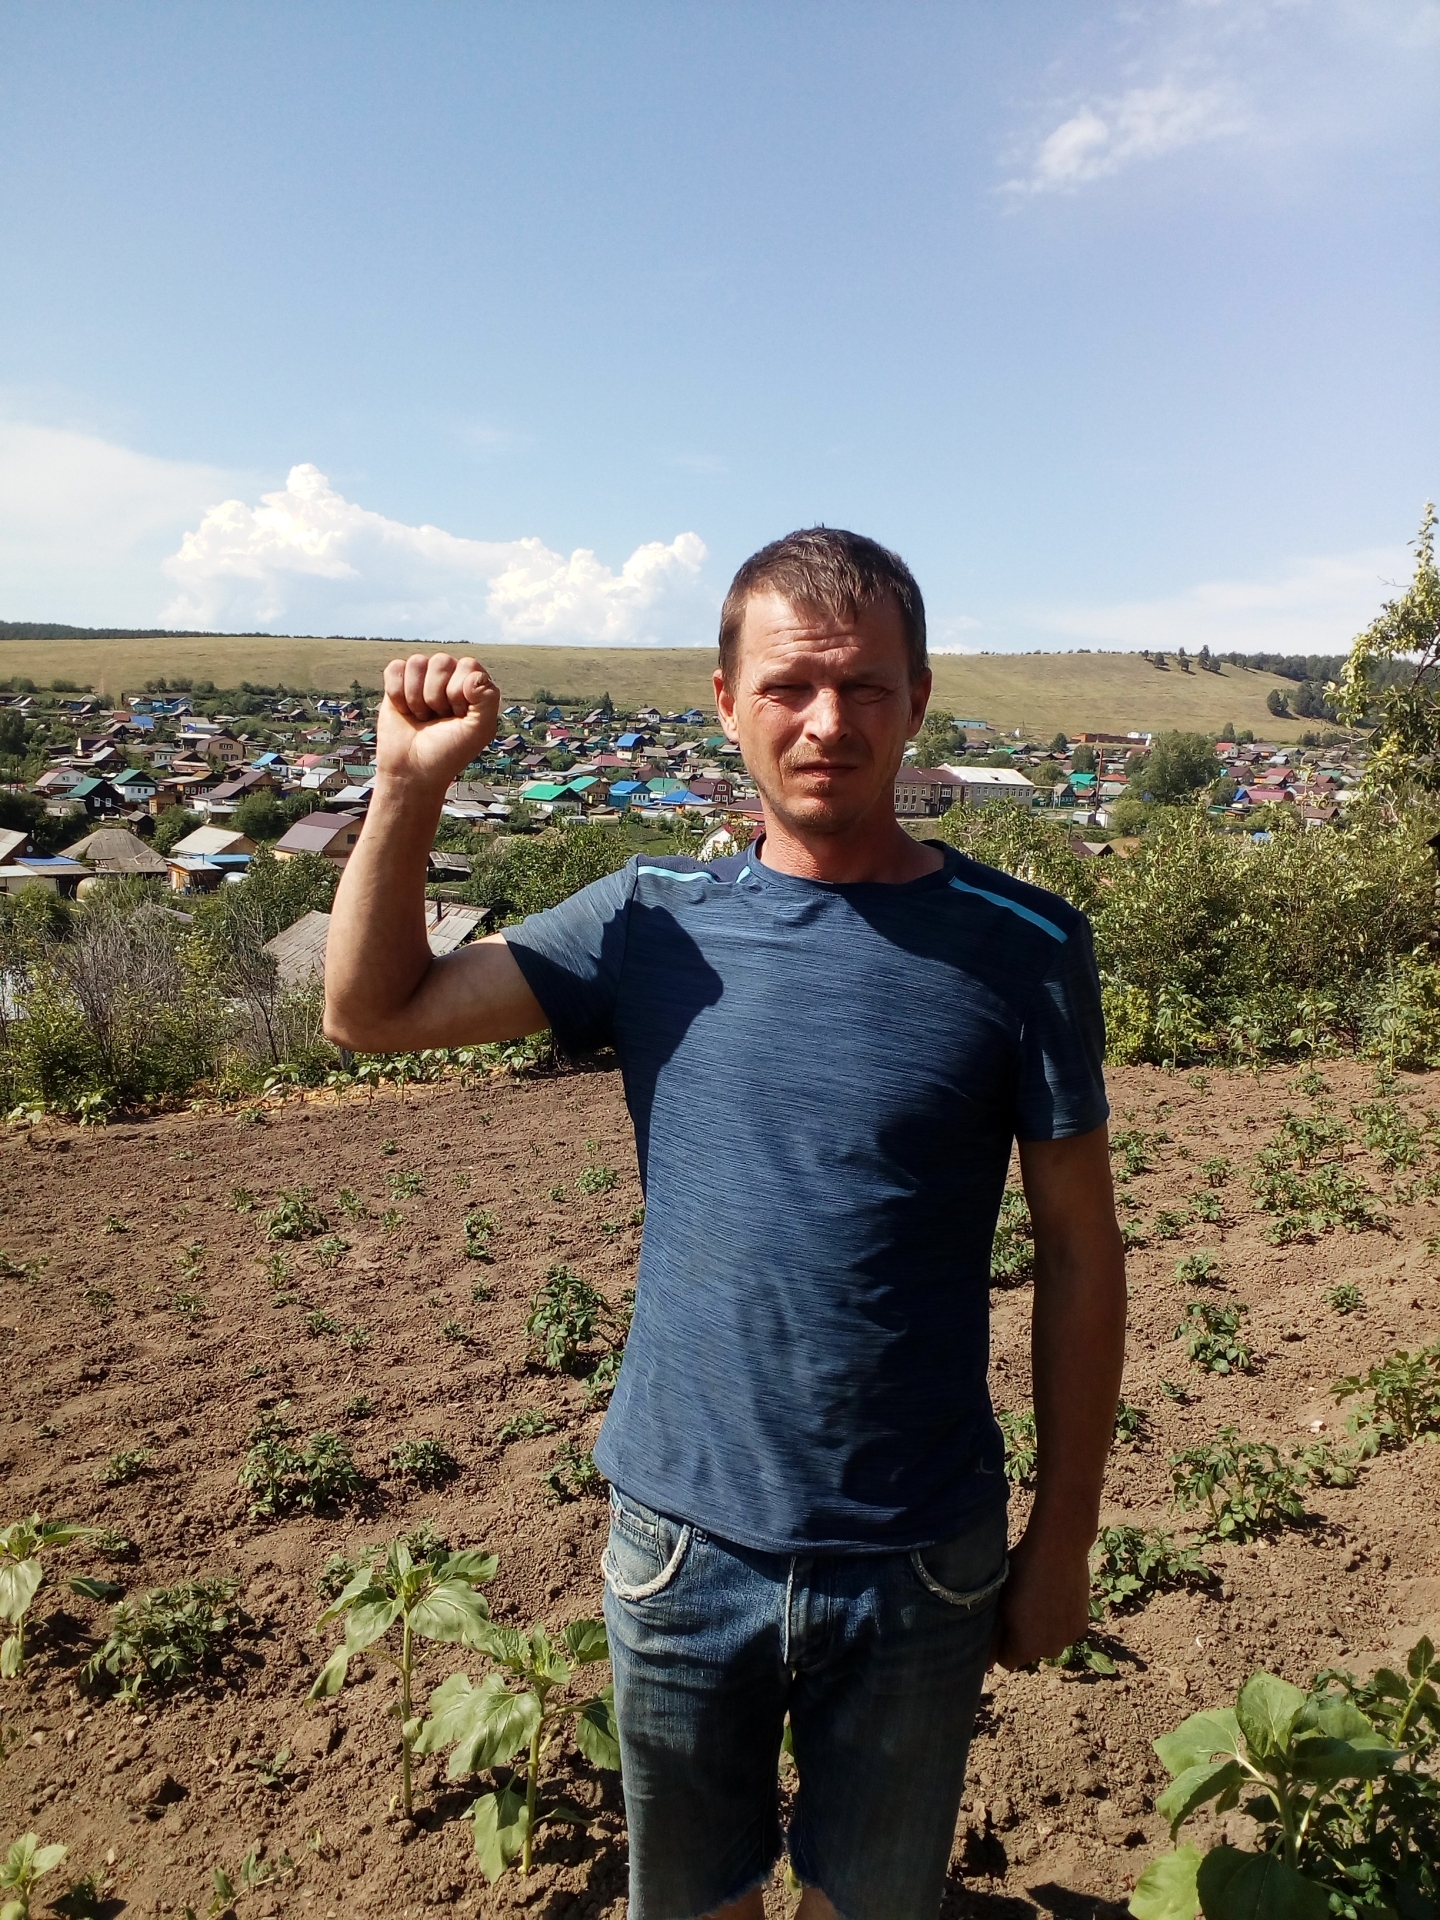
Label: clear